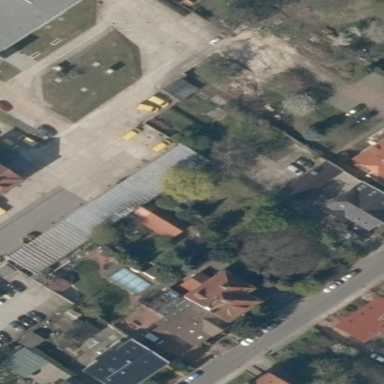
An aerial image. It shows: Group of garages.